Aerial crown-view tile of a tropical tree (Barro Colorado Island, Panama), acquired 20250124:
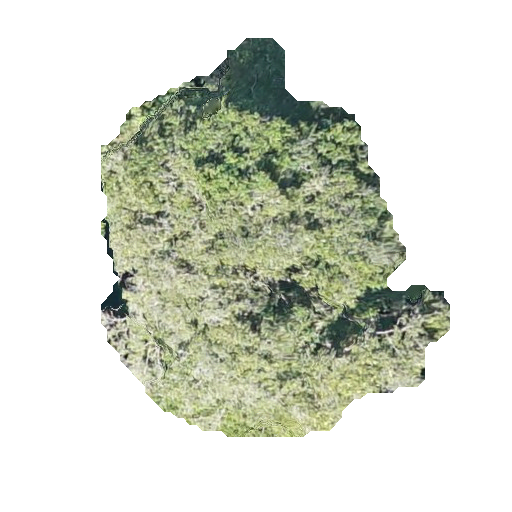
Species: Prioria copaifera
GBIF accepted scientific name: Prioria copaifera
Crown area: 140.419 m²